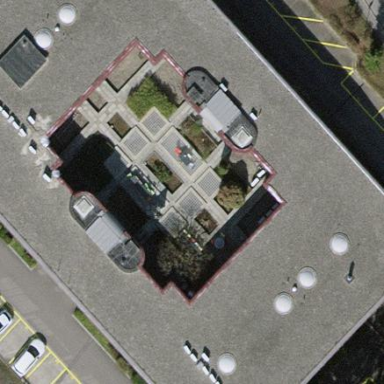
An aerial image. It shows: Office building.